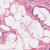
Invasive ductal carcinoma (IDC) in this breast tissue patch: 0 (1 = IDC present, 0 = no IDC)